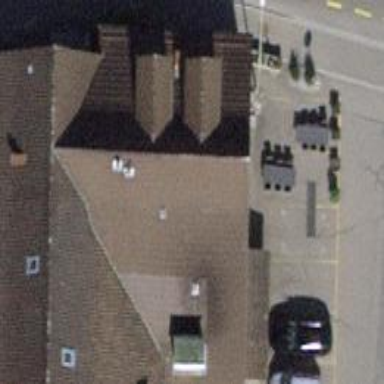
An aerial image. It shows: Restaurant.